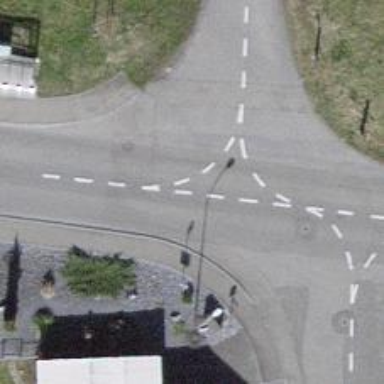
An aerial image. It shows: Public transport stop position.